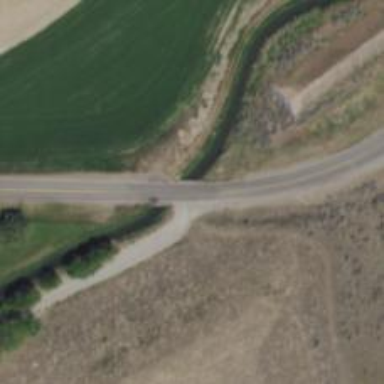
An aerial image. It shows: Tertiary road with bridge.